Field crop: maize
Growth stage: 2
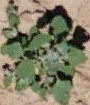
Species: chenopodium